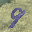
Label: 9